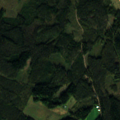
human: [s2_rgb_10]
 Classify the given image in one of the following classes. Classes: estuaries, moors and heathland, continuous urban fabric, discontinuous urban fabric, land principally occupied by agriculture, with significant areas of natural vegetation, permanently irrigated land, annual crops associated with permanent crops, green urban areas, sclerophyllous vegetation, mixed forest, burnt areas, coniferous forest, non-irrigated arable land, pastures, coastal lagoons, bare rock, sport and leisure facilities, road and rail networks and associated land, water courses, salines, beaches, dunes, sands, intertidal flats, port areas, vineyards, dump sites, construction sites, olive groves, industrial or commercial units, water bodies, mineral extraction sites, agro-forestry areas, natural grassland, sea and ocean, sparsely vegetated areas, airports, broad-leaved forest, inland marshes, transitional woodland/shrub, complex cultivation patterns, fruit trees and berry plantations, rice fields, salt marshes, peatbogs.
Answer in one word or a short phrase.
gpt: non-irrigated arable land, land principally occupied by agriculture, with significant areas of natural vegetation, coniferous forest, mixed forest, transitional woodland/shrub